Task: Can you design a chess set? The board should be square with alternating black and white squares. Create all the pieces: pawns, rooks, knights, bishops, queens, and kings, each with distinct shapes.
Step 220:
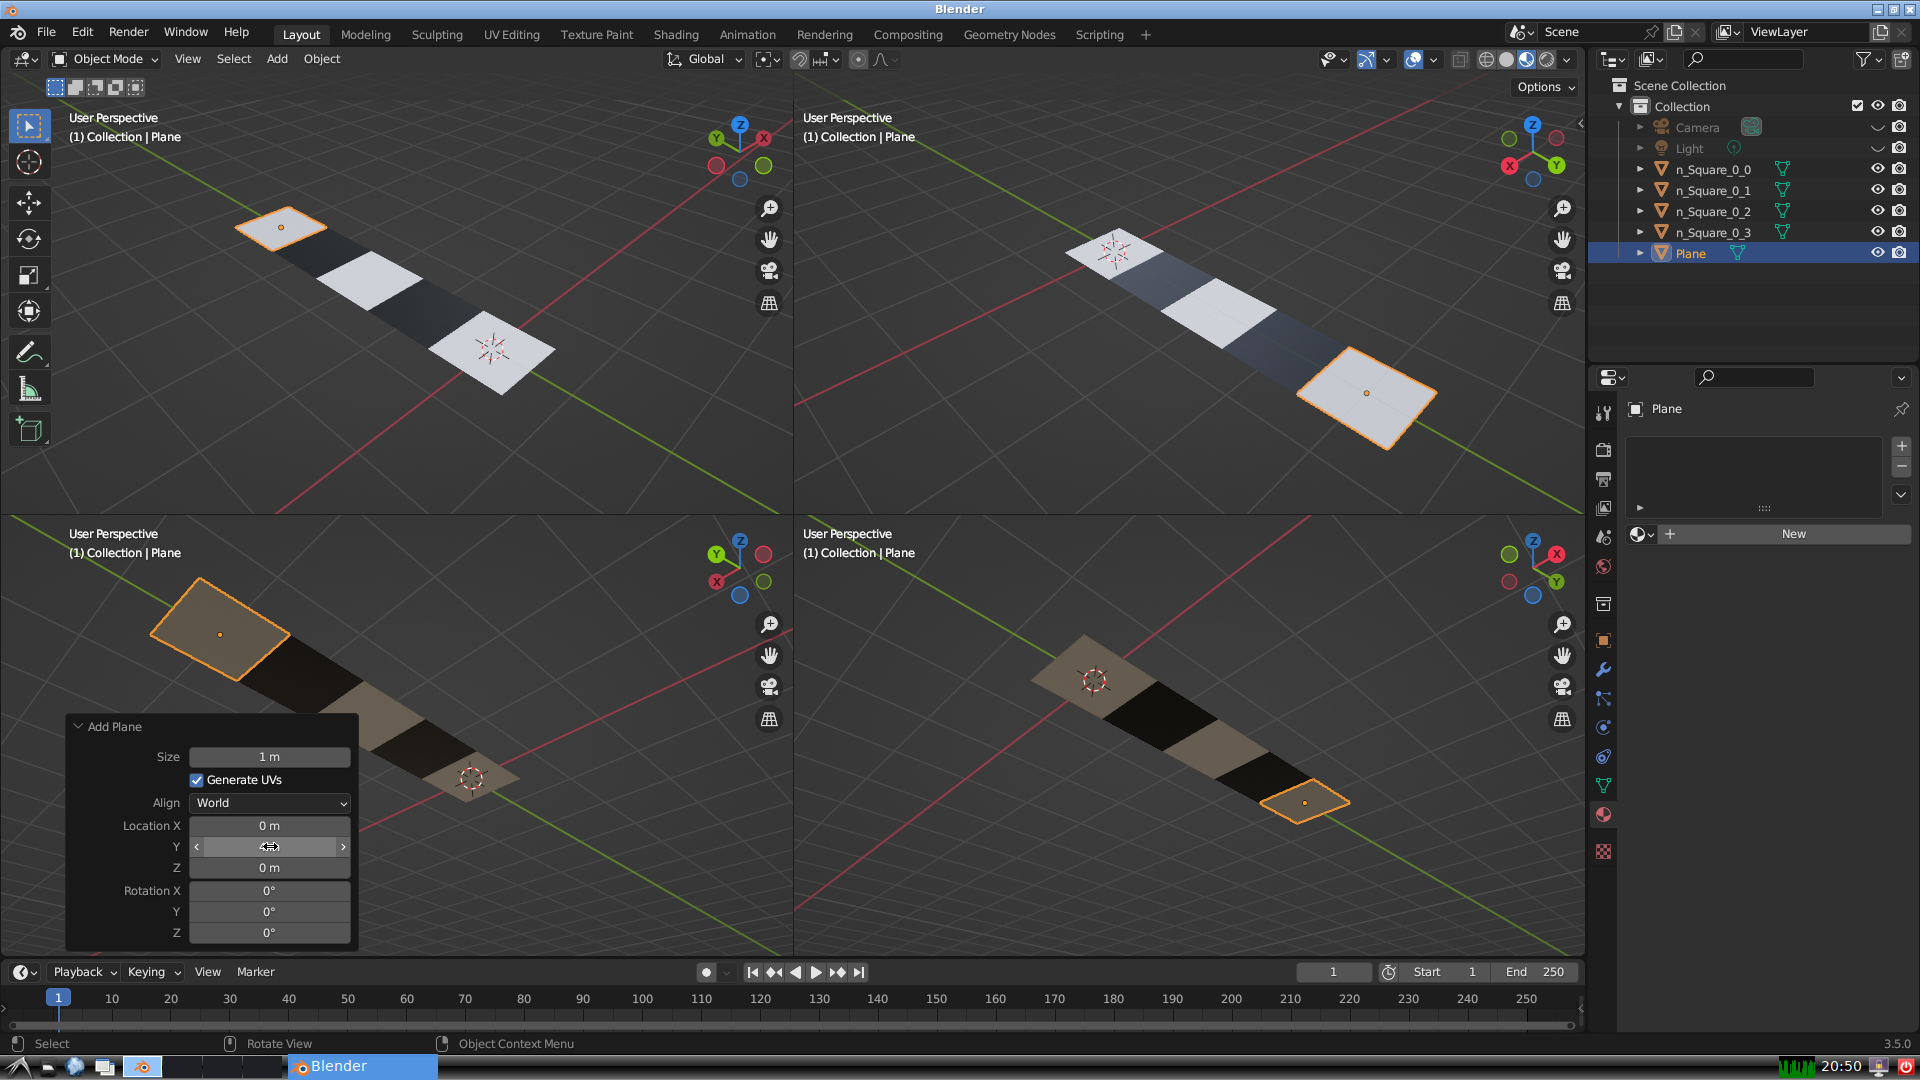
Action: {"mouse_move": [270, 867]}